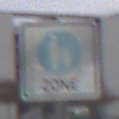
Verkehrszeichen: BeginnFussgaengerzone
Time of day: Midday
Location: Outdoor (Suburban)
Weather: Overcast
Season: NotSpecified
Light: Natural